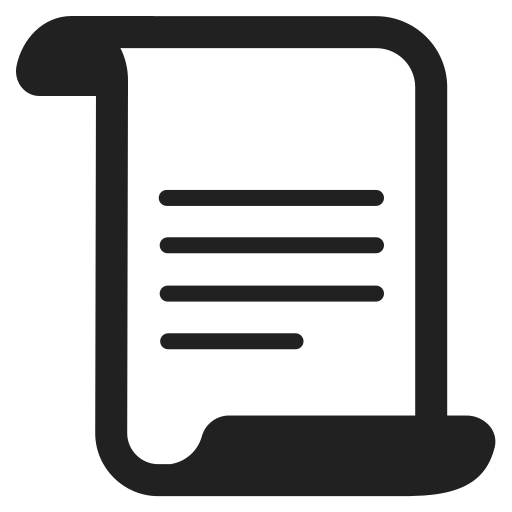
scroll high contrast